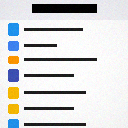
Screen state: on